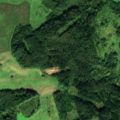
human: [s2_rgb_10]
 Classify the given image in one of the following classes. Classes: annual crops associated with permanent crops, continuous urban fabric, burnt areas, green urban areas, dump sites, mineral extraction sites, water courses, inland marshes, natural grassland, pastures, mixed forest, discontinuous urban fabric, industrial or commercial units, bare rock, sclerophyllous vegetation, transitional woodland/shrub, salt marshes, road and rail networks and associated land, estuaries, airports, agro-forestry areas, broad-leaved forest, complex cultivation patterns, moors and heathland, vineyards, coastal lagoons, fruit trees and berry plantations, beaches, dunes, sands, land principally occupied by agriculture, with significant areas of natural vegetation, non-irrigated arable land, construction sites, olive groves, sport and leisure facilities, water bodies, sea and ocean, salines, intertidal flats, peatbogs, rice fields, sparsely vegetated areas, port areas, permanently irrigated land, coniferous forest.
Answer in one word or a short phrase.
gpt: non-irrigated arable land, land principally occupied by agriculture, with significant areas of natural vegetation, mixed forest